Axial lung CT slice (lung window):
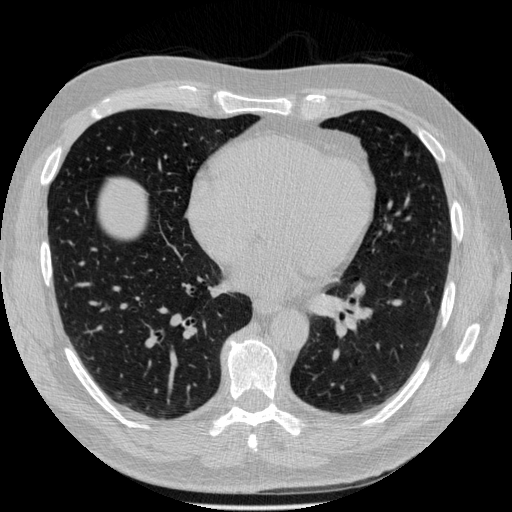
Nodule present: no